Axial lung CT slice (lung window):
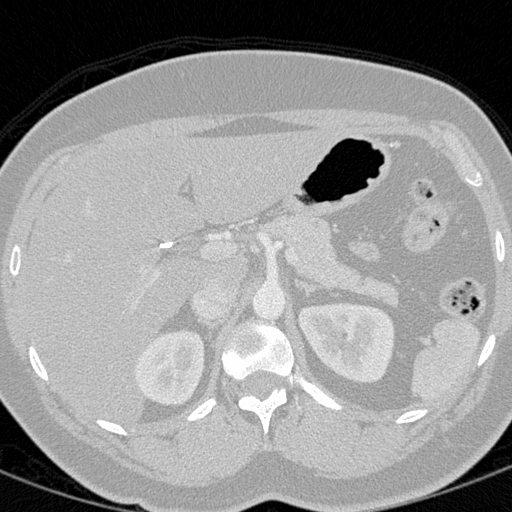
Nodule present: no